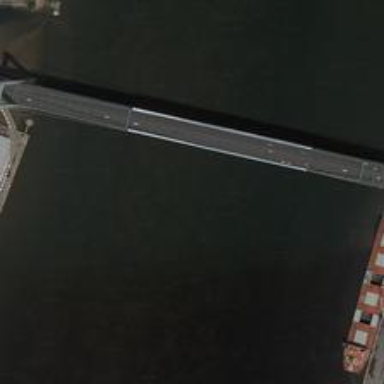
The different industrial areas are linked by this bridge .